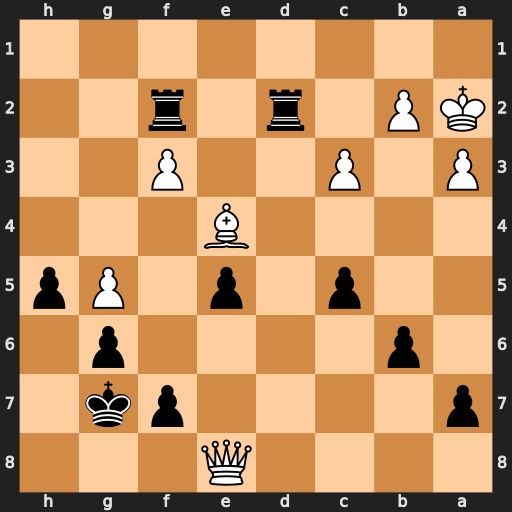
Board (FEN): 4Q3/p4pk1/1p4p1/2p1p1Pp/4B3/P1P2P2/KP1r1r2/8
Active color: b
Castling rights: -
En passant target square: -
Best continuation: Rxb2+ Ka1 Ra2+ Kb1 Rae2